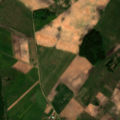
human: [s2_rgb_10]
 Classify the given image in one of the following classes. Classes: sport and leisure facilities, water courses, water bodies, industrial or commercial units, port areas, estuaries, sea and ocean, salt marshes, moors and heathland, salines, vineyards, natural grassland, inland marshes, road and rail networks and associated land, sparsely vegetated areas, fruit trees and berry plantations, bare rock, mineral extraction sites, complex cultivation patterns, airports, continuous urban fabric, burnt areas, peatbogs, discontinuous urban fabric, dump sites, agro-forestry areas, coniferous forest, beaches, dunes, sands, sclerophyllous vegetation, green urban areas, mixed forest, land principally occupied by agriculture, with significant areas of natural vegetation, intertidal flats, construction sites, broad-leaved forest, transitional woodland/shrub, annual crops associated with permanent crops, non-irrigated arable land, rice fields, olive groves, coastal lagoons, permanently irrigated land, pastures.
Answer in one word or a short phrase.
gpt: non-irrigated arable land, pastures, complex cultivation patterns, broad-leaved forest